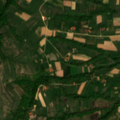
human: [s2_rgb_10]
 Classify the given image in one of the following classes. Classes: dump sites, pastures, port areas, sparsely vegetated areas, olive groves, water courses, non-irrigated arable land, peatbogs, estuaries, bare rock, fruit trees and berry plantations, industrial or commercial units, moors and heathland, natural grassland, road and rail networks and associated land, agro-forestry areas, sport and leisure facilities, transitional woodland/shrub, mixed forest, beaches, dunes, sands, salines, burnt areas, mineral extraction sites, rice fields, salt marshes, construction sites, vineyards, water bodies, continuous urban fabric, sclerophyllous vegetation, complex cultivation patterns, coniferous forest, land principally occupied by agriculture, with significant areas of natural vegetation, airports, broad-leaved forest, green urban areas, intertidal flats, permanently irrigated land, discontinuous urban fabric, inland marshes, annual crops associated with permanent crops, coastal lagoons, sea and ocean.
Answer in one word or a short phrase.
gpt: complex cultivation patterns, land principally occupied by agriculture, with significant areas of natural vegetation, broad-leaved forest